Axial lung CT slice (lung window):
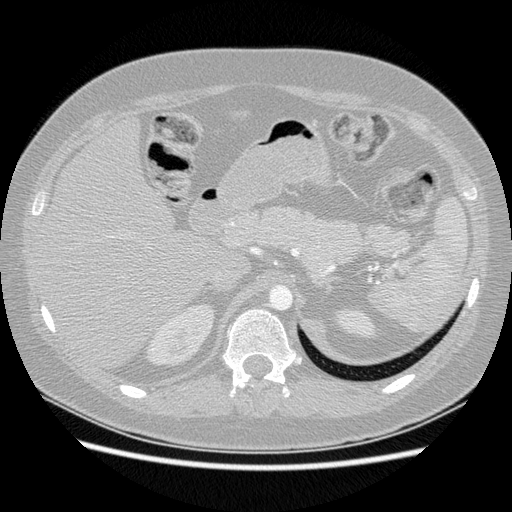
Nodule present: no